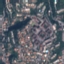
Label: Residential